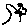
Label: tree